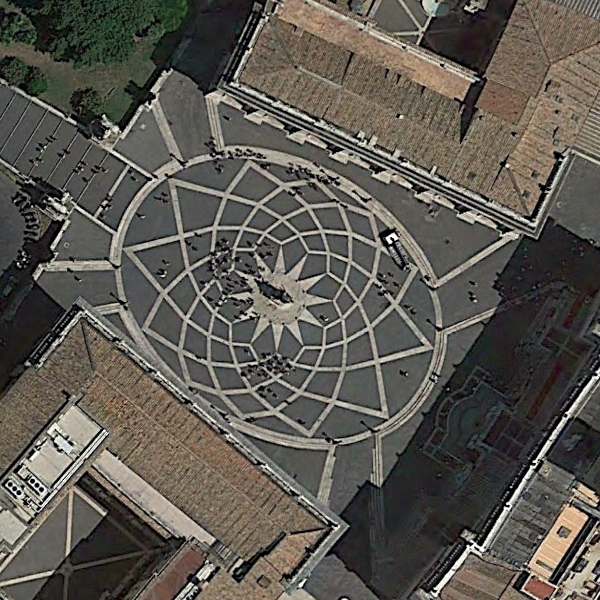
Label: Square